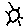
Label: sun